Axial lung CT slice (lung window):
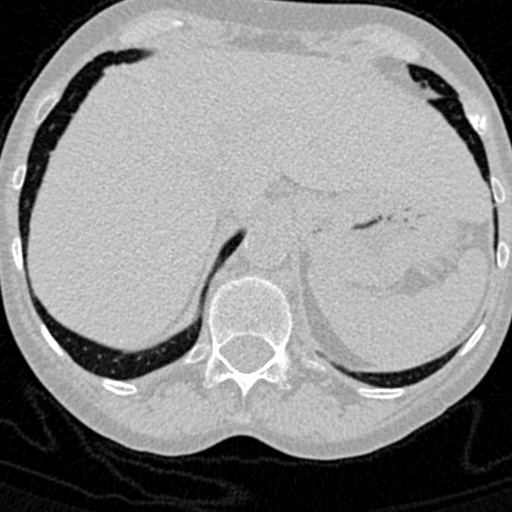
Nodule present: no